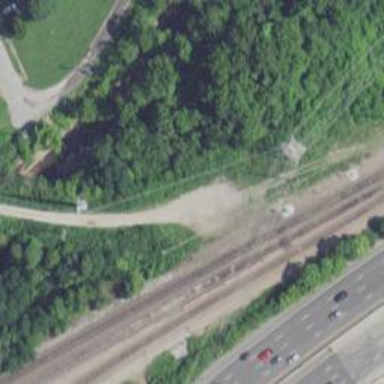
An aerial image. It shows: Abandoned railway.